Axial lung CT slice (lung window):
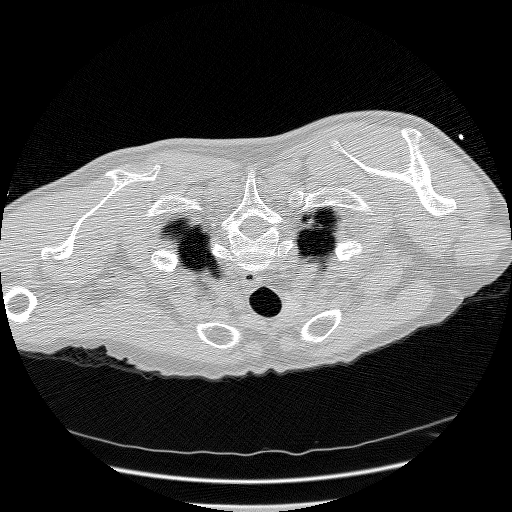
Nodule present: no